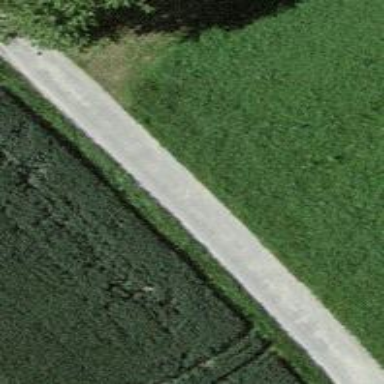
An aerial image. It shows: Unclassified road with asphalt surface that cuts through agricultural land.